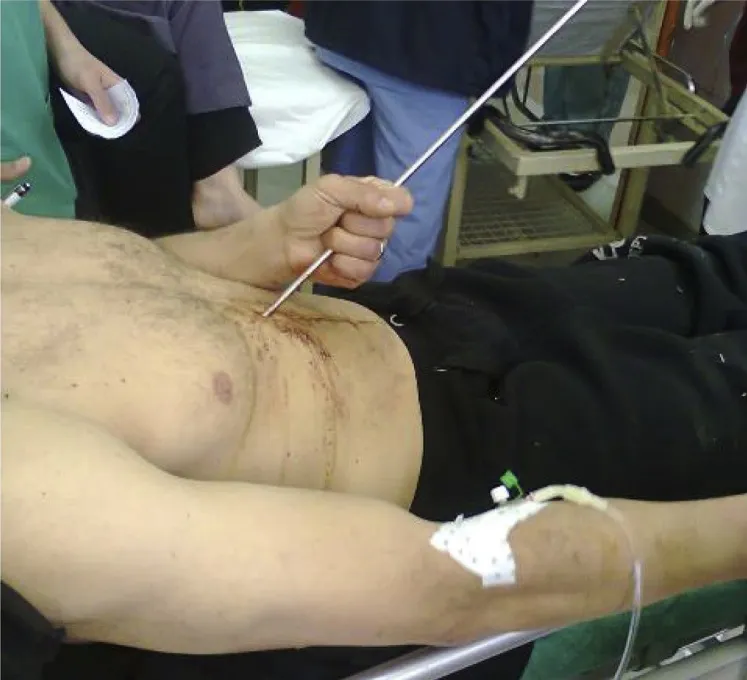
A 39-year-old man victim of an abdominal impalement by a diver's harpoon.
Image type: medical_photograph (skin_photograph)